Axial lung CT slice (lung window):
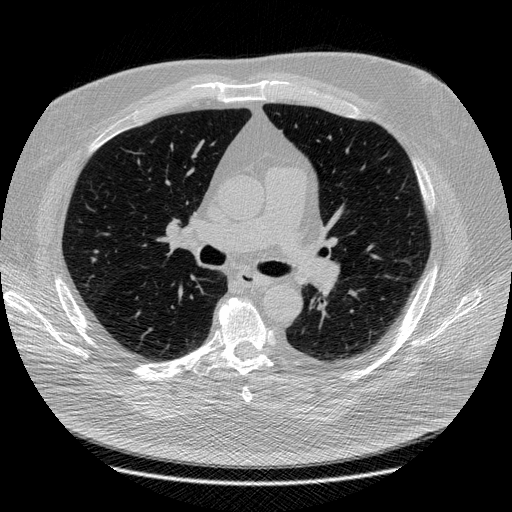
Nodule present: no